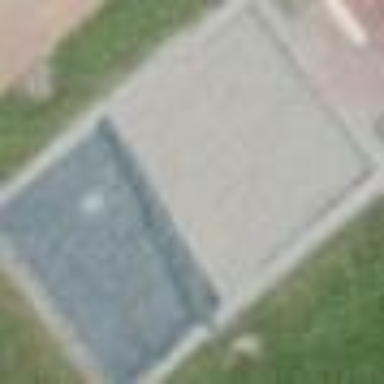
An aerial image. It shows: Sandy pitch designated for long jump sports.